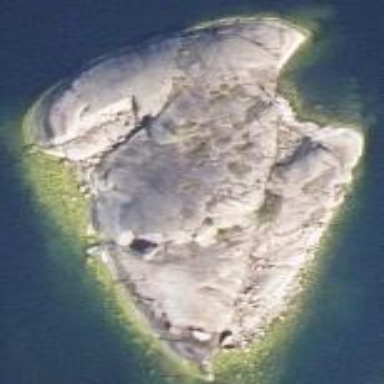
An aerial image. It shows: Islet located along the natural coastline.